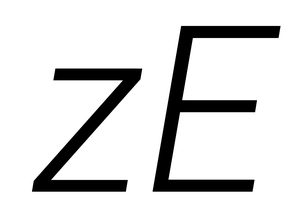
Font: Roboto-Italic_Light_Italic